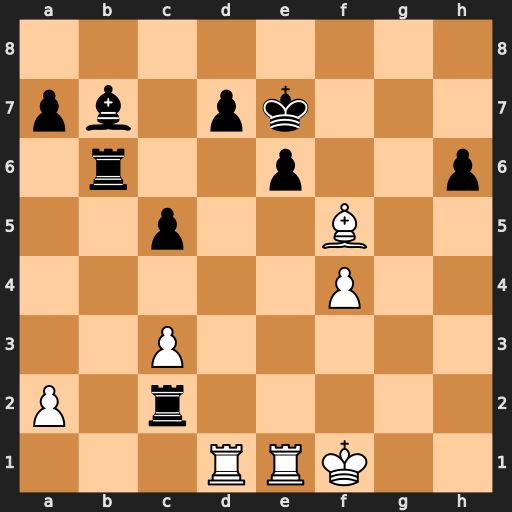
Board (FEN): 8/pb1pk3/1r2p2p/2p2B2/5P2/2P5/P1r5/3RRK2
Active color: w
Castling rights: -
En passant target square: -
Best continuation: Bxc2